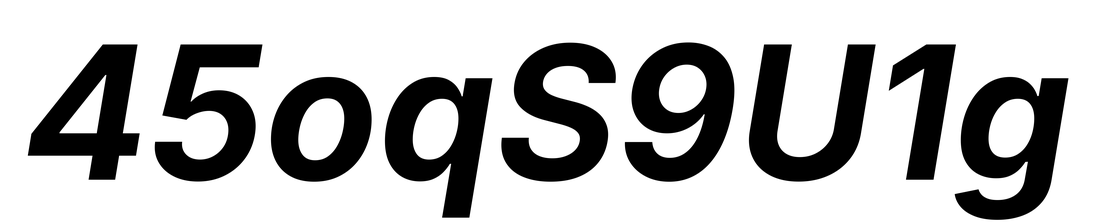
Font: Inter-Italic_Bold_Italic